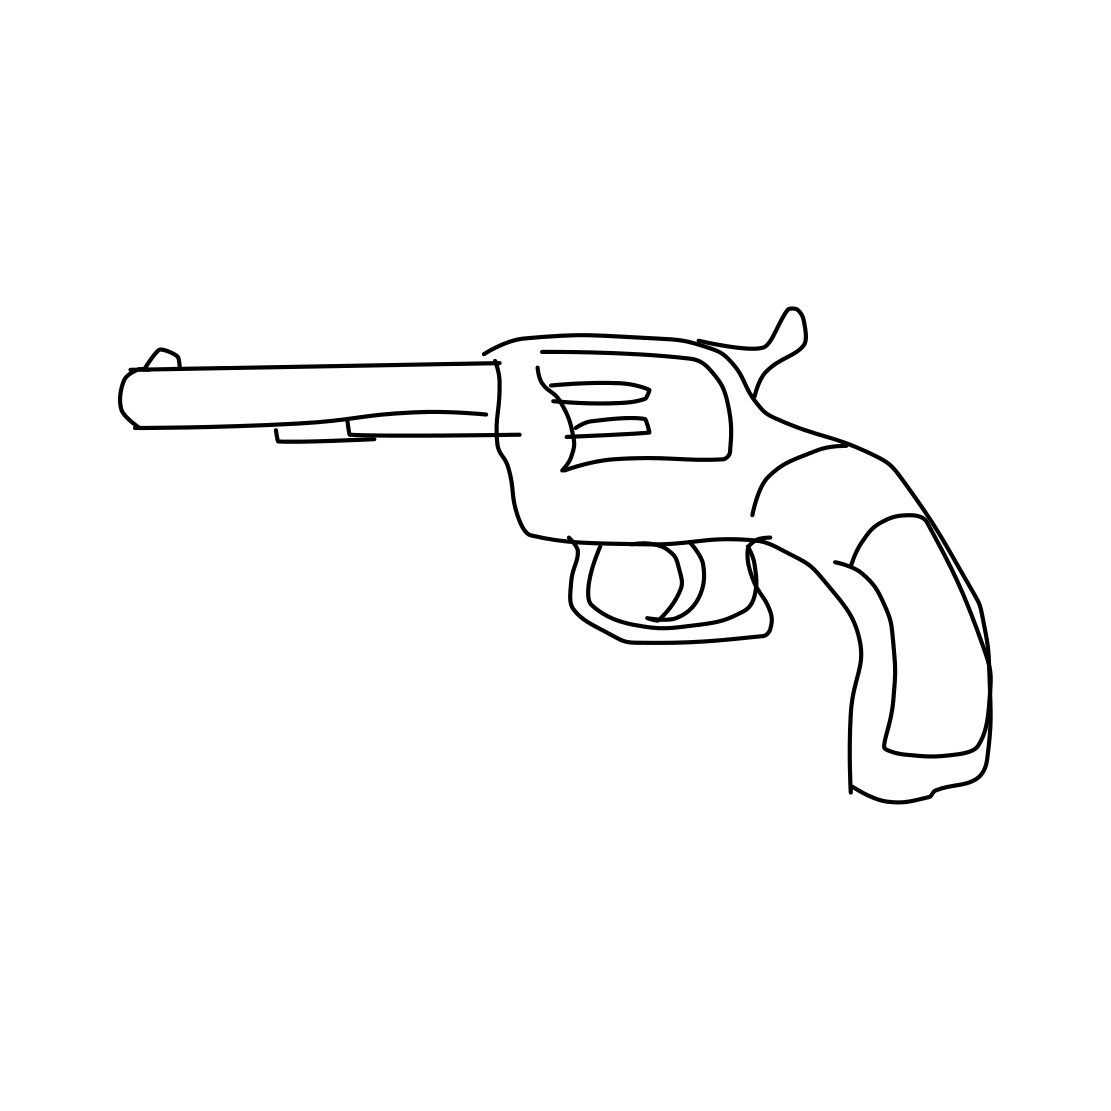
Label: revolver